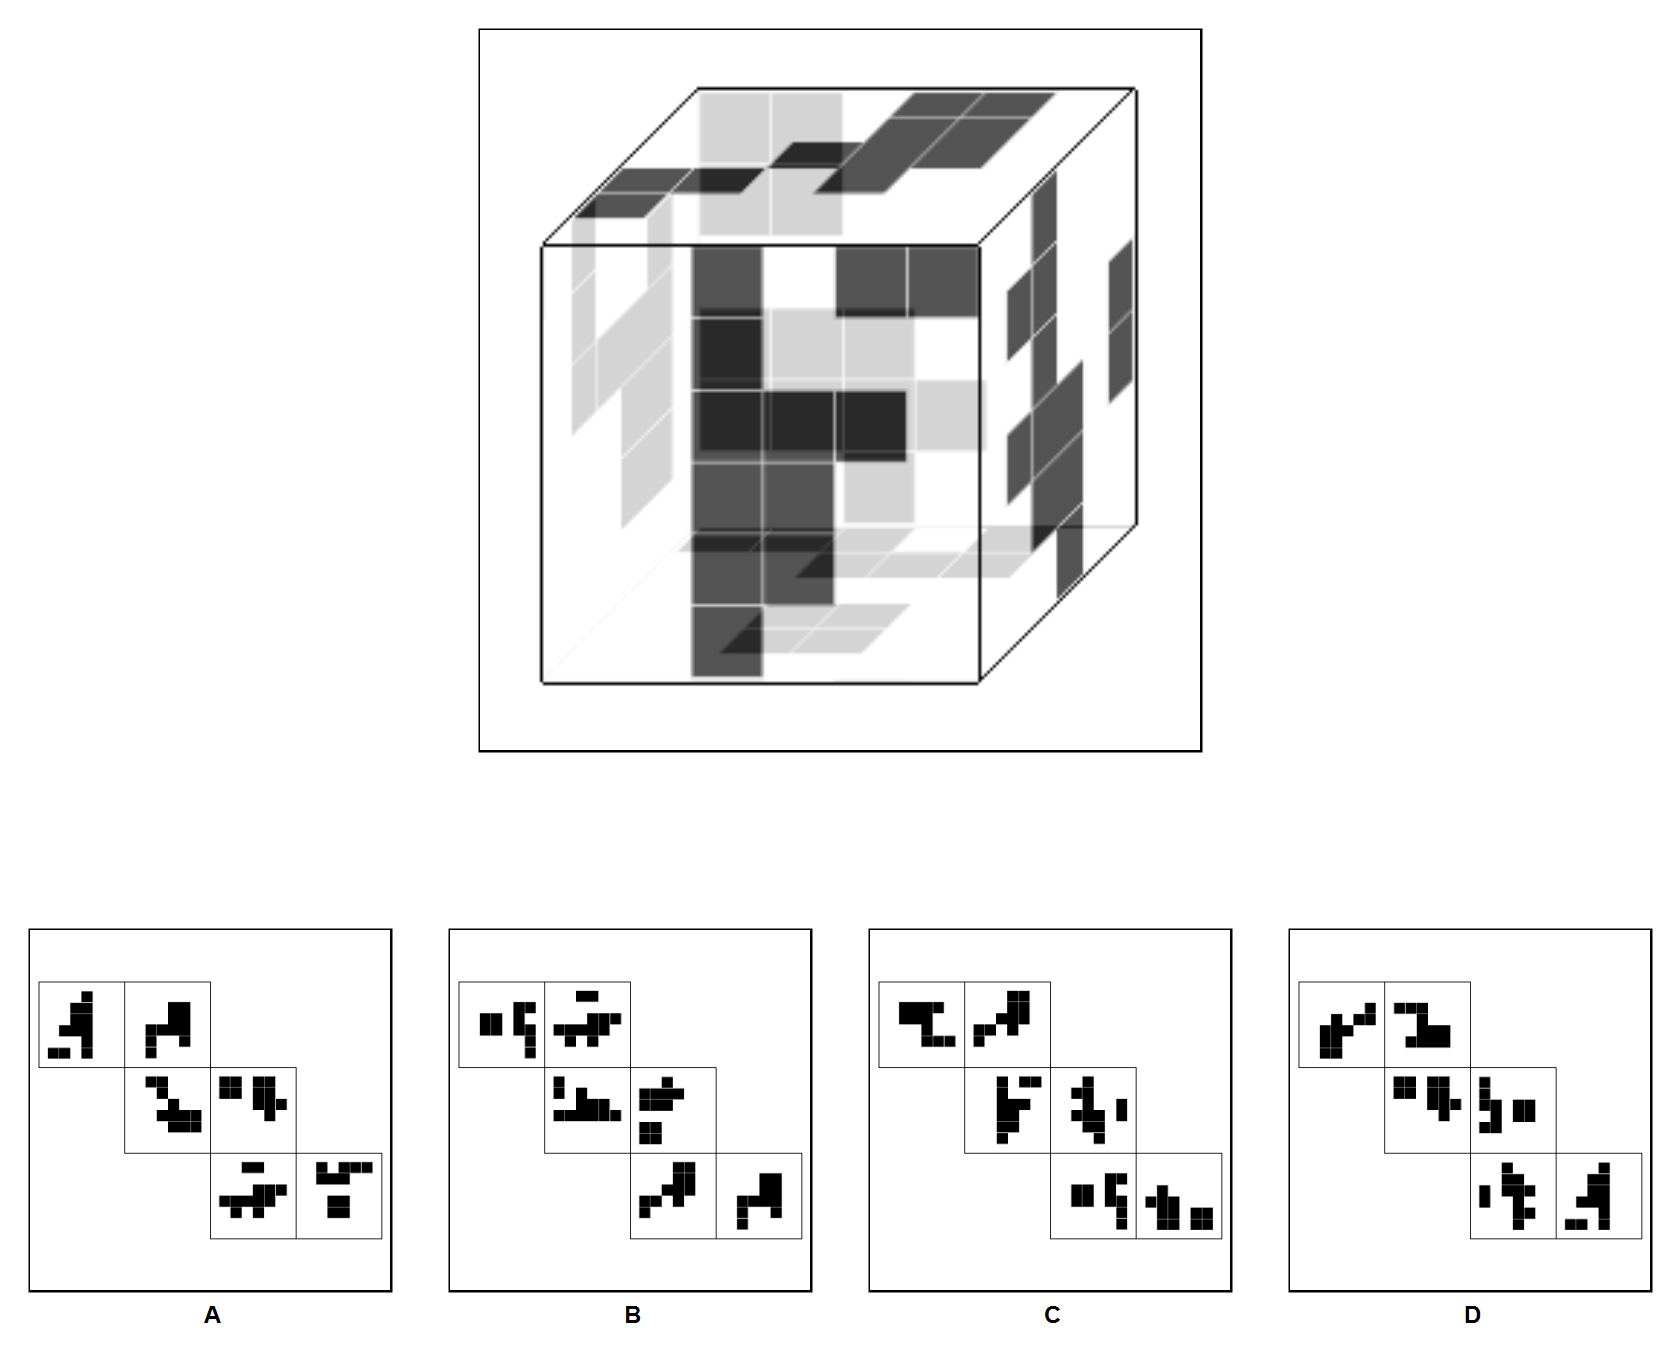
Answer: B